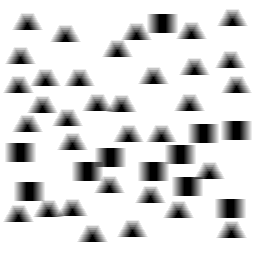
Squares: 11
Triangles: 33
Stars: 0
Total shapes: 44